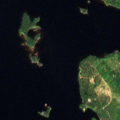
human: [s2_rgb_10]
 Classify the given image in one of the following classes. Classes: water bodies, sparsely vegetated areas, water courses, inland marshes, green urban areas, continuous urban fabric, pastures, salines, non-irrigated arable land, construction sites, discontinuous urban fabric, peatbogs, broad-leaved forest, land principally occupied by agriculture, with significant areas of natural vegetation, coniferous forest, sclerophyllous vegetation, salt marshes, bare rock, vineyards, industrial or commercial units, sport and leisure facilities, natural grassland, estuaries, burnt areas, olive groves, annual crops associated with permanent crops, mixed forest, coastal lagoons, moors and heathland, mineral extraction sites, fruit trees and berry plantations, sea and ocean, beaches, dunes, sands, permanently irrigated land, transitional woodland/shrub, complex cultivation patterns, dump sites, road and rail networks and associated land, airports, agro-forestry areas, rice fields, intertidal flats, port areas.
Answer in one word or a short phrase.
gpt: coniferous forest, mixed forest, water bodies